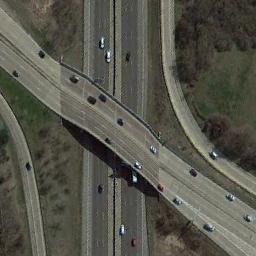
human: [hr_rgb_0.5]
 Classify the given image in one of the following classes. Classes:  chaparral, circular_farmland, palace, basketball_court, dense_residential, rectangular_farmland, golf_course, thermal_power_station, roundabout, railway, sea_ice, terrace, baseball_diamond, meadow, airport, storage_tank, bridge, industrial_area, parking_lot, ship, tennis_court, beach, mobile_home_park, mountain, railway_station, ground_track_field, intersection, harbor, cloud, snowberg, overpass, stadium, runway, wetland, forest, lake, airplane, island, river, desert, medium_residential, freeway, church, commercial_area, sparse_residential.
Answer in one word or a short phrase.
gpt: overpass